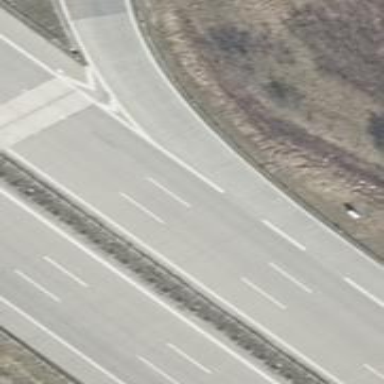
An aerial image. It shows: Motorway junction.